Question: i want to embed an open source editor to my java desktop application. But i am not sure yet how to do it. I got jnlp web start and jar file to import library.
The program which will be imported is like below.

In fact i just need internal frames but if it is too completed i can embed whole program too.
I think about 3 options but don't know which one really works and which one is better.
1. Run jnlp webstart in java code
2. Run jar file in java code(non-executable jar)
3. Import jar and use its api (This is really what i need but i m not sure how to do this. I debugged the code to understand which frame works how but i have no experience about it and i found it very complicated)
Any advices how to solve this problem ?
Thanks,
Bilal
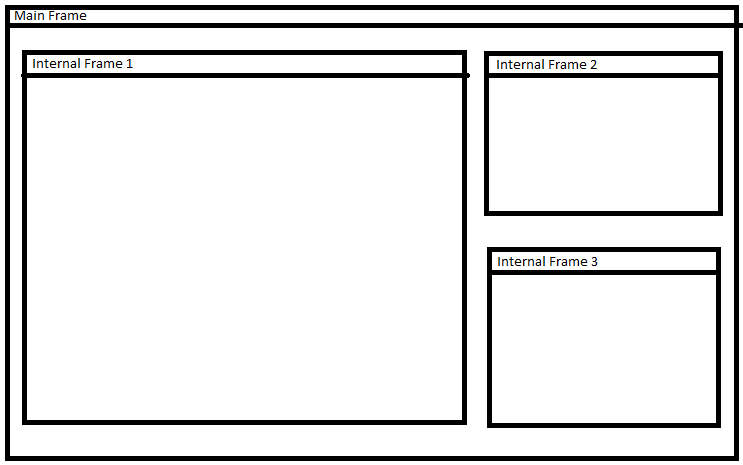
Answer: The picture just shows the view but there's more behind. You can't just embed the internal frames into you application and use the editors functionality. You'll need all the model, controller, support, ... classes too.
You may be lucky, that the main frame is just a simple container and you can "replace" it with your own container. But I not too optimistic. I don't think, that the editor has an API that allows integrating the internal frames into another container. So Option 3 would be the best but I think it's out of reach. Is it a common editor? Maybe more help is possible if you just tell us its name.